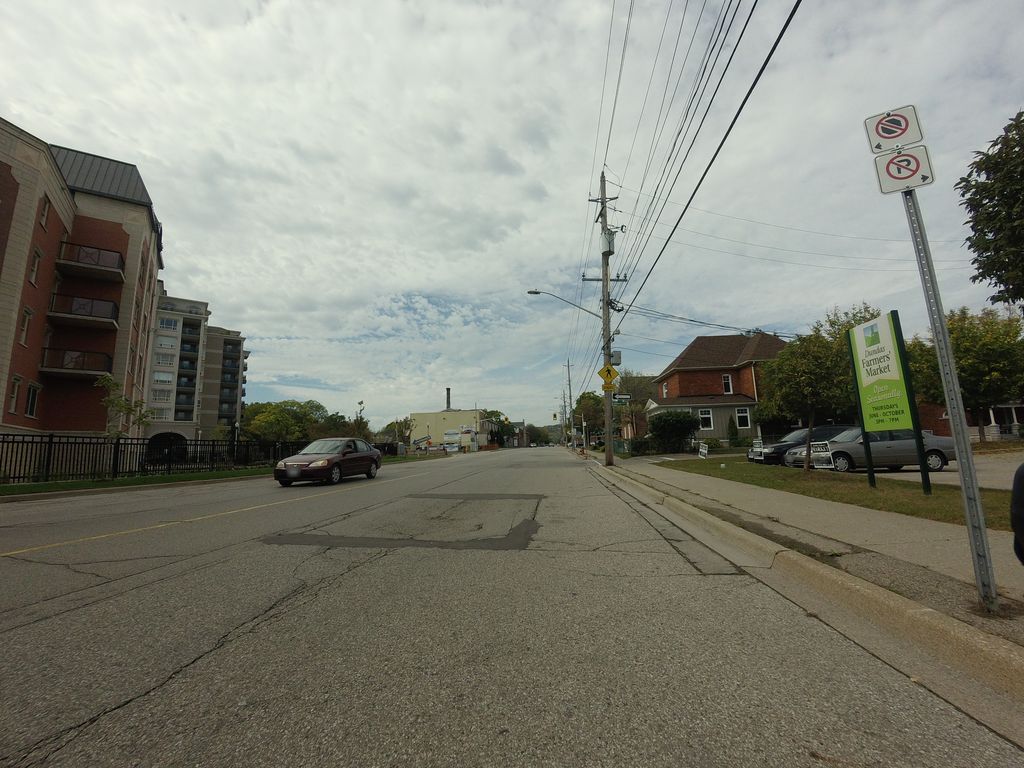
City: hamilton